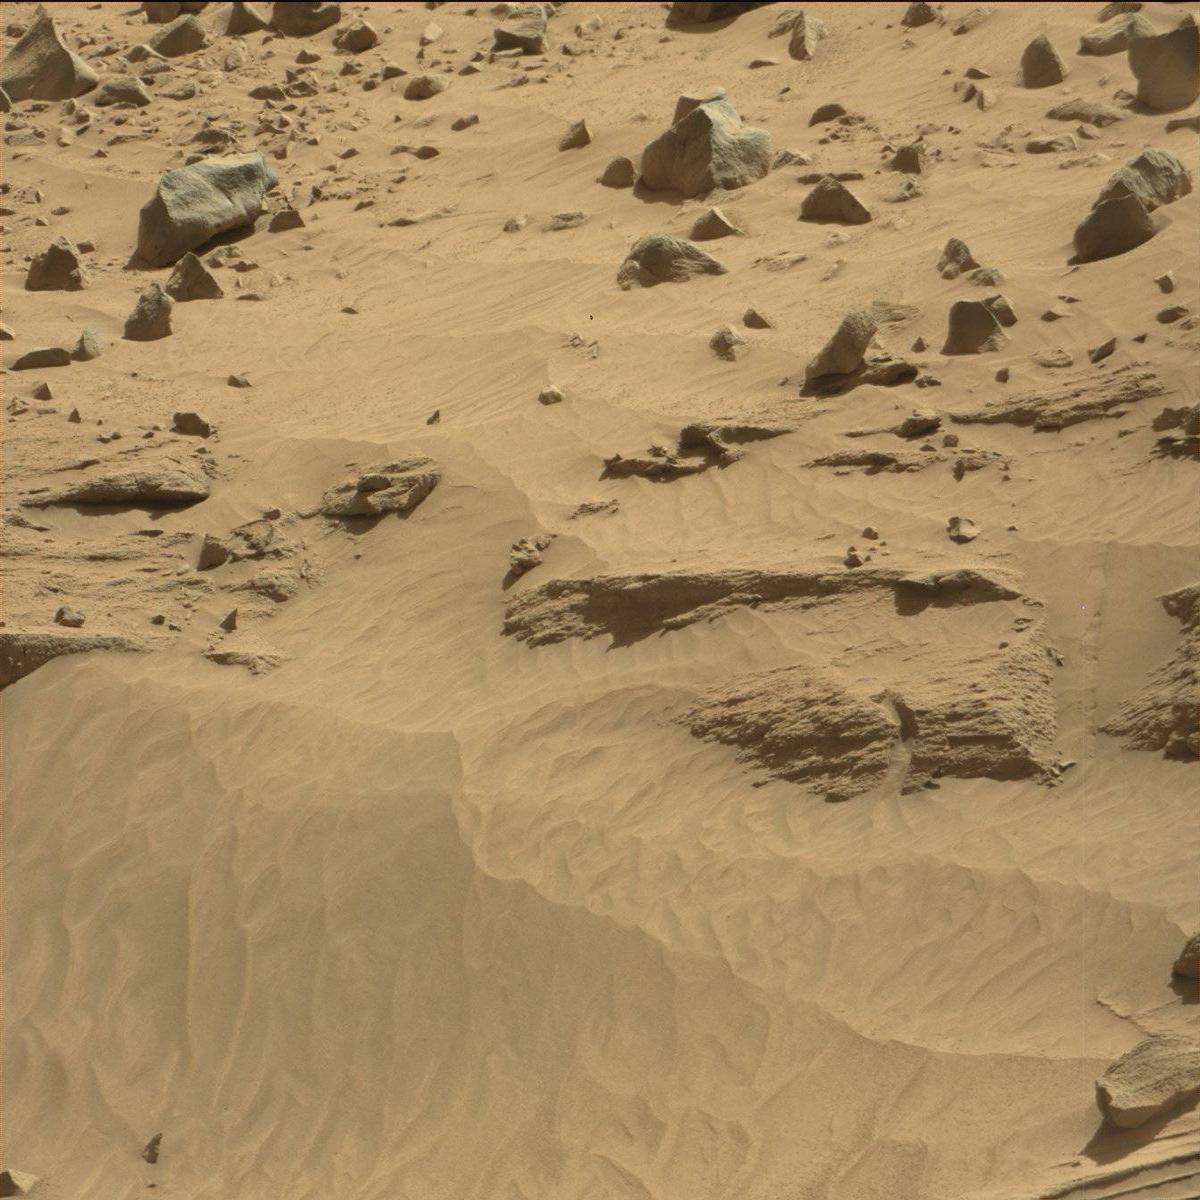
Terrain classes present: Bedrock, Rock, Sand / Soil